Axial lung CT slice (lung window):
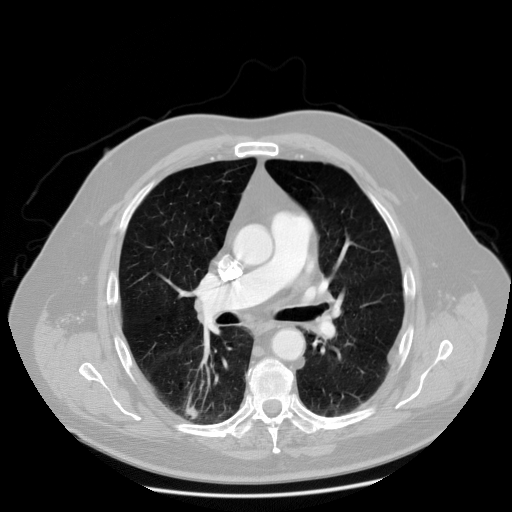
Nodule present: no